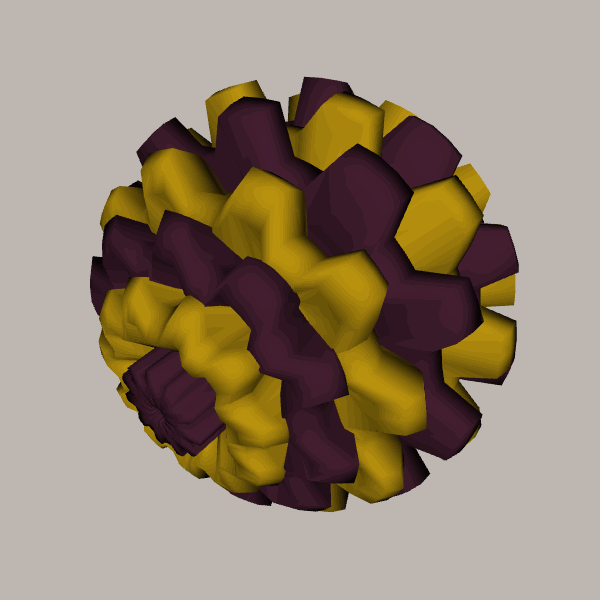
Background: light